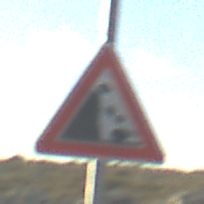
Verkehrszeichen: SteinschlagLinks
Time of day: SunriseSunset
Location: Outdoor (Nature)
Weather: PartlyCloudy
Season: NotSpecified
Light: Natural